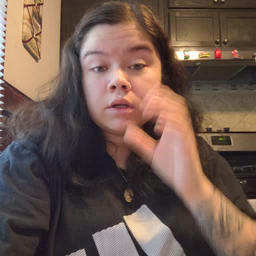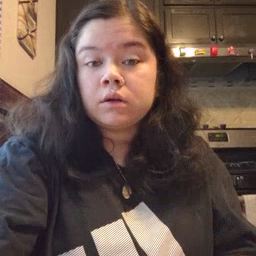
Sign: alligator